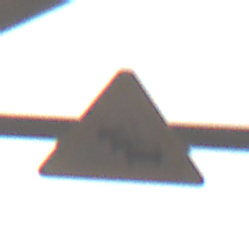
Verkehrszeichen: Stau
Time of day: SunriseSunset
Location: Roofed (Suburban)
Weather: Clear
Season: NotSpecified
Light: Natural